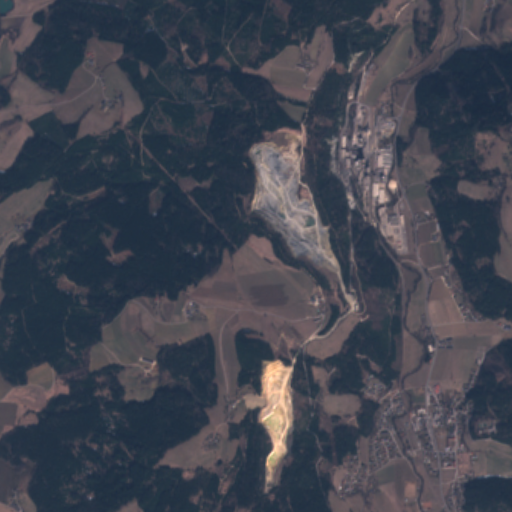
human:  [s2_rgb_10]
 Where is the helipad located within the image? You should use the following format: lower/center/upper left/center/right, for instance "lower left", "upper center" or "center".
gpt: The helipad is located in the center right of the image.
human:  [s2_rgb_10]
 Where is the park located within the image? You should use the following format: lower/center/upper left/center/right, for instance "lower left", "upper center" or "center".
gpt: The park is located in the lower right of the image.
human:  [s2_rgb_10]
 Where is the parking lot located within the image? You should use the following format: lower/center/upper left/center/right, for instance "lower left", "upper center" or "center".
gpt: The parking lot is located in the lower right of the image.
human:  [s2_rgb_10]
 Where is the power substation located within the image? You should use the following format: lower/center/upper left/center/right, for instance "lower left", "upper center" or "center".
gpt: The power substation is located in the lower right of the image.
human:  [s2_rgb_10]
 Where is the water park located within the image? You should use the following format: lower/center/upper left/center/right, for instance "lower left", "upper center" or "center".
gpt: The water park is located in the lower right of the image.
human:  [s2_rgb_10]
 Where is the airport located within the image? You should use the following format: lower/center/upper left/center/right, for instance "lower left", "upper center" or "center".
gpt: There is no airport in the image.